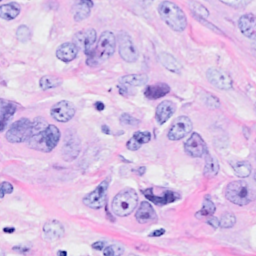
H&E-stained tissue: Breast